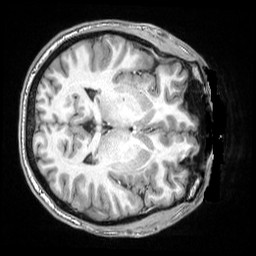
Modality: T1w
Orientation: axial
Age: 25
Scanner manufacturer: siemens
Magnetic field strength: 3 T
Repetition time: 2.5 s
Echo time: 0.00343 s